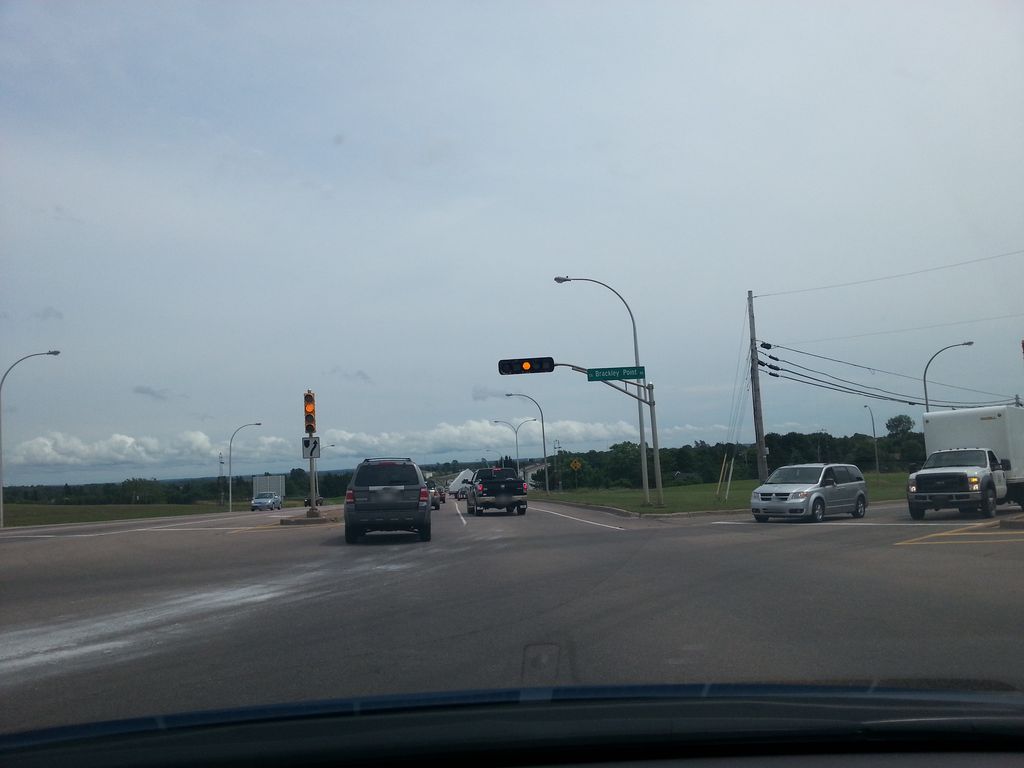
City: charlottetown